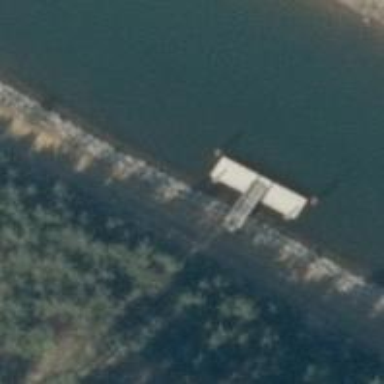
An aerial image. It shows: Man-made pier.